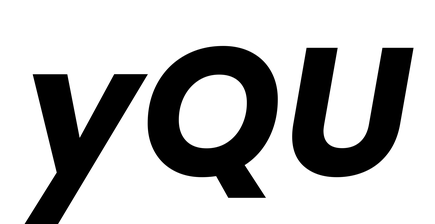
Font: Poppins-BoldItalic